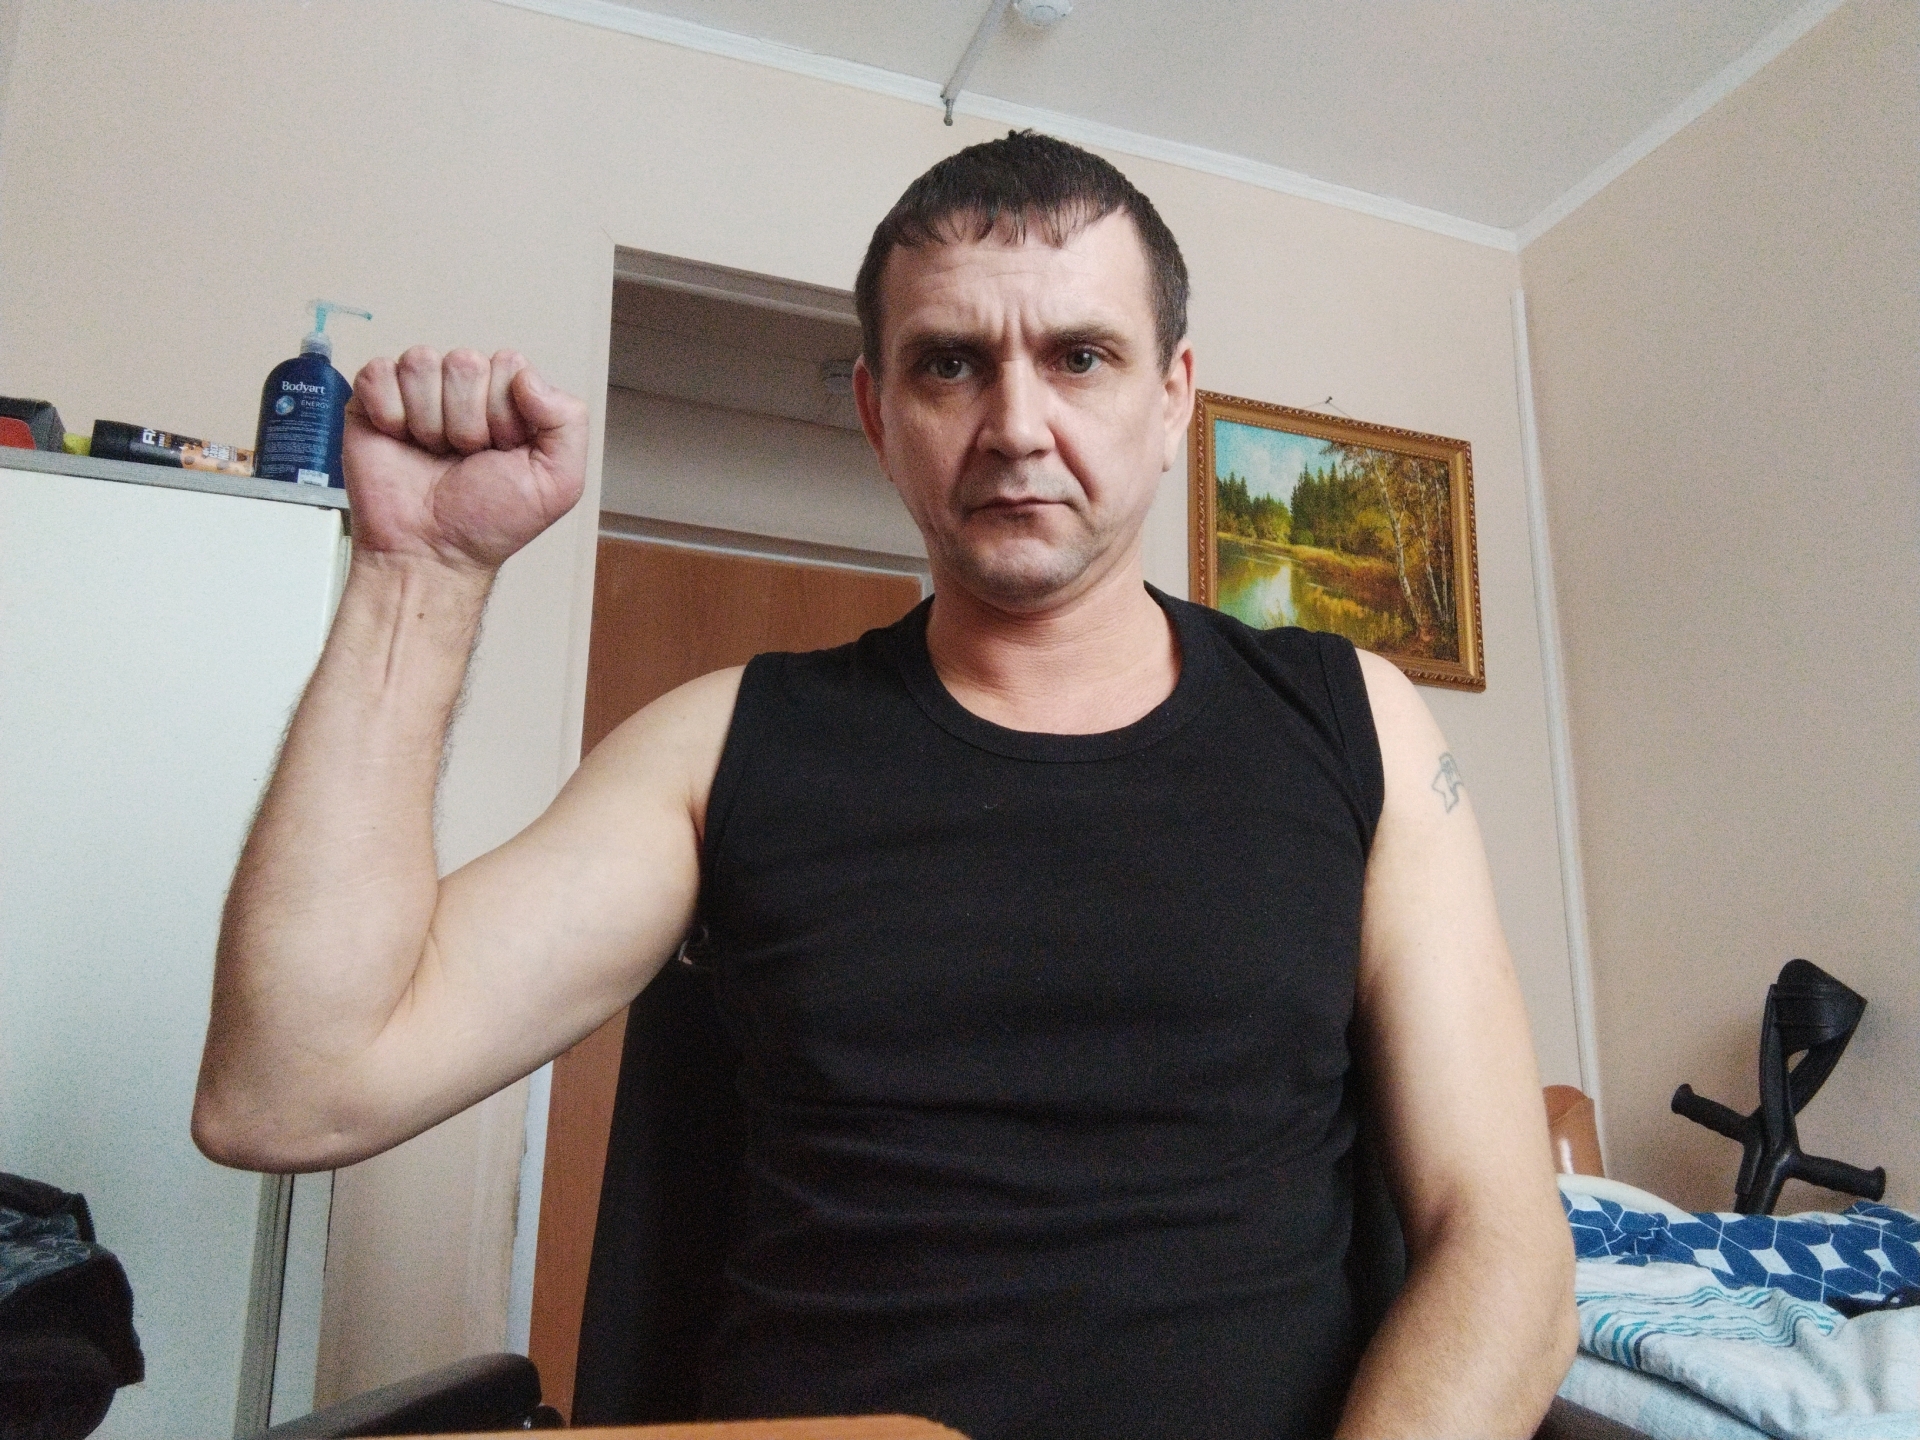
Label: noise